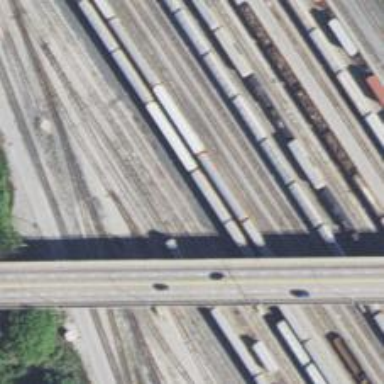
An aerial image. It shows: Railway yard.